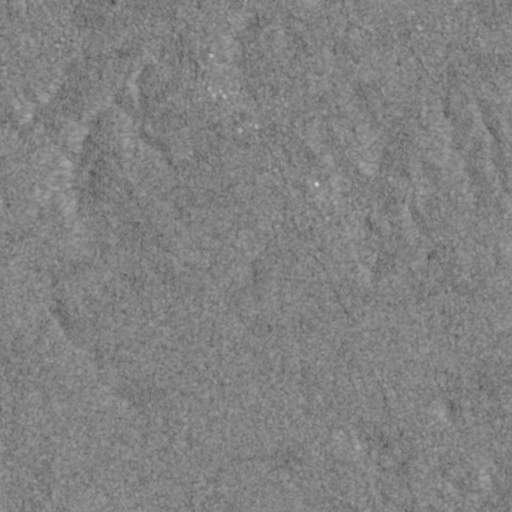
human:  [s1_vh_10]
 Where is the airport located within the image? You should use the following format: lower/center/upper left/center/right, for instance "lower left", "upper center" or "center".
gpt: The airport is located in the upper left of the image.
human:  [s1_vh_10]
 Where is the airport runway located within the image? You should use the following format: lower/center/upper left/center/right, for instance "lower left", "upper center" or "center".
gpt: The airport runway is located in the upper left of the image.
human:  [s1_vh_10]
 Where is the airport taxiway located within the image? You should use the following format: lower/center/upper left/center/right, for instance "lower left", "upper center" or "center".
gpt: The airport taxiway is located in the upper left of the image.
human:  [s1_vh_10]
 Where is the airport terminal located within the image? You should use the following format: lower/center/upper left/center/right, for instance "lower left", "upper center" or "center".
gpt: The airport terminal is located in the upper left of the image.
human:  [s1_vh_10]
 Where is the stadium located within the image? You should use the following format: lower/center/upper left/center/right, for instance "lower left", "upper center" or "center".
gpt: The stadium is located in the upper right of the image.
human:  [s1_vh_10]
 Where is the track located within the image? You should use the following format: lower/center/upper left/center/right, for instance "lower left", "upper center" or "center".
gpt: There is no track in the image.

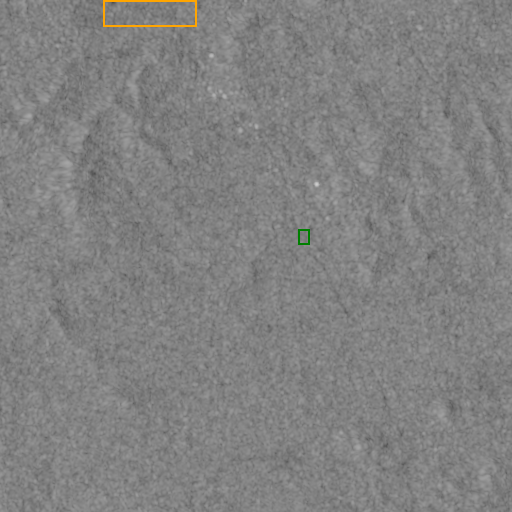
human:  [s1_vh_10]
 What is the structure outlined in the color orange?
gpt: The structure outlined in orange is an airport.
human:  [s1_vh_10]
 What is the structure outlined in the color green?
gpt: The structure outlined in green is a park.
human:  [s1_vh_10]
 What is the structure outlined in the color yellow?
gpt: There is no yellow outline.